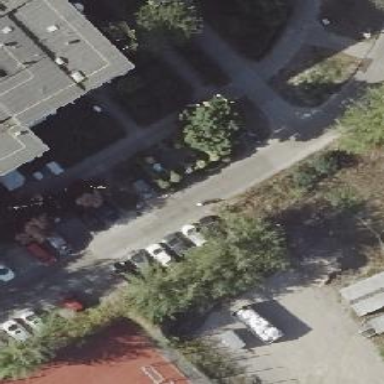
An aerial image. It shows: Street-side parking area.